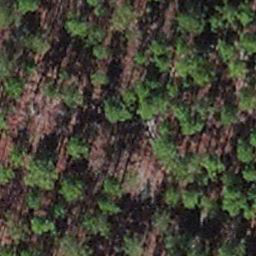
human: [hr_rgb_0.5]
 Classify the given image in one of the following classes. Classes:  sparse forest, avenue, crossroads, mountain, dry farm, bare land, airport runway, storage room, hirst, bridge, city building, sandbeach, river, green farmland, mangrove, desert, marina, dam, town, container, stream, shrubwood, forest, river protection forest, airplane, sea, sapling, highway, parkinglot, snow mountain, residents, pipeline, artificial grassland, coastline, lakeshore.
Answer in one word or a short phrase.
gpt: sapling